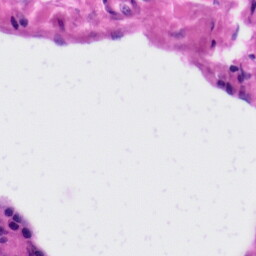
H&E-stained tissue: Liver